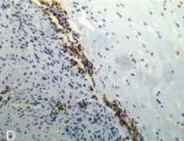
Histopathological and immunohistochemical examination images for the surgical specimen. A-K, Specimen after the first surgery. D, AS-1, x10.
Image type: pathology (immunostaining)